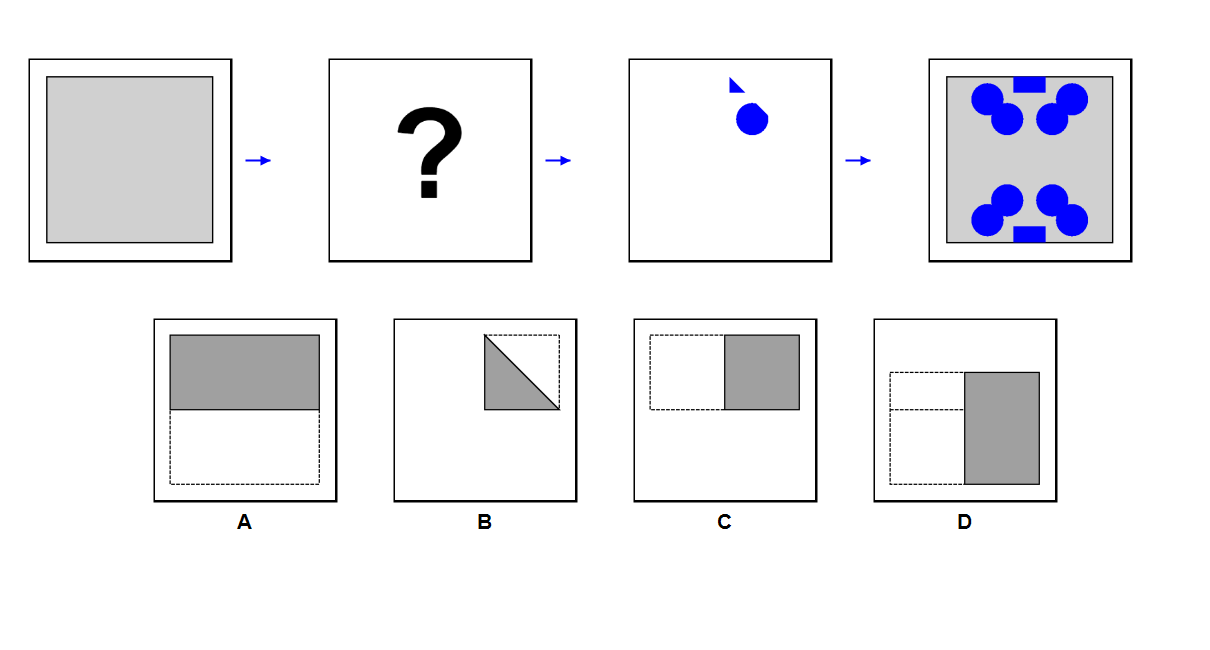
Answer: D